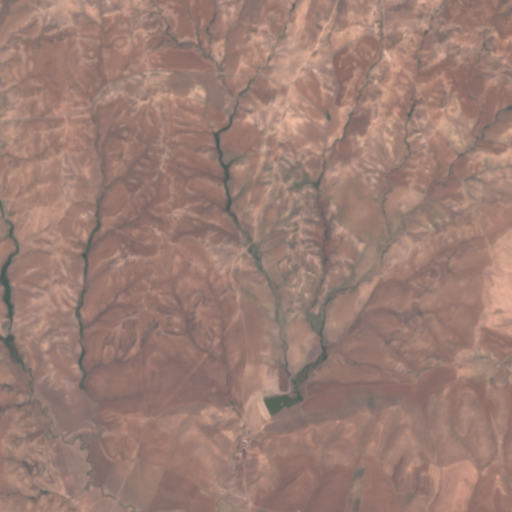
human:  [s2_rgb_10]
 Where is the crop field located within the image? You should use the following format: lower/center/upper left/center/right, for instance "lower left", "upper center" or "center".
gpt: The crop field is located in the lower right of the image.
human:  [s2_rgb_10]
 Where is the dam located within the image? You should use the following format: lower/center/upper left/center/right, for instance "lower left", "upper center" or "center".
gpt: The dam is located in the lower center of the image.
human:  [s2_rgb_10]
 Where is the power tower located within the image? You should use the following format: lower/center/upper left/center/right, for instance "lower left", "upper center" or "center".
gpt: There is no power tower in the image.